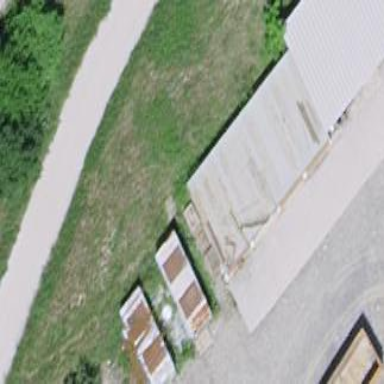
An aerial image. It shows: Garage.